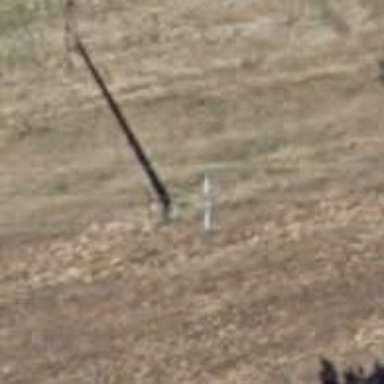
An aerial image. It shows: Power line is depicted.